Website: walmart
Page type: cross-sells
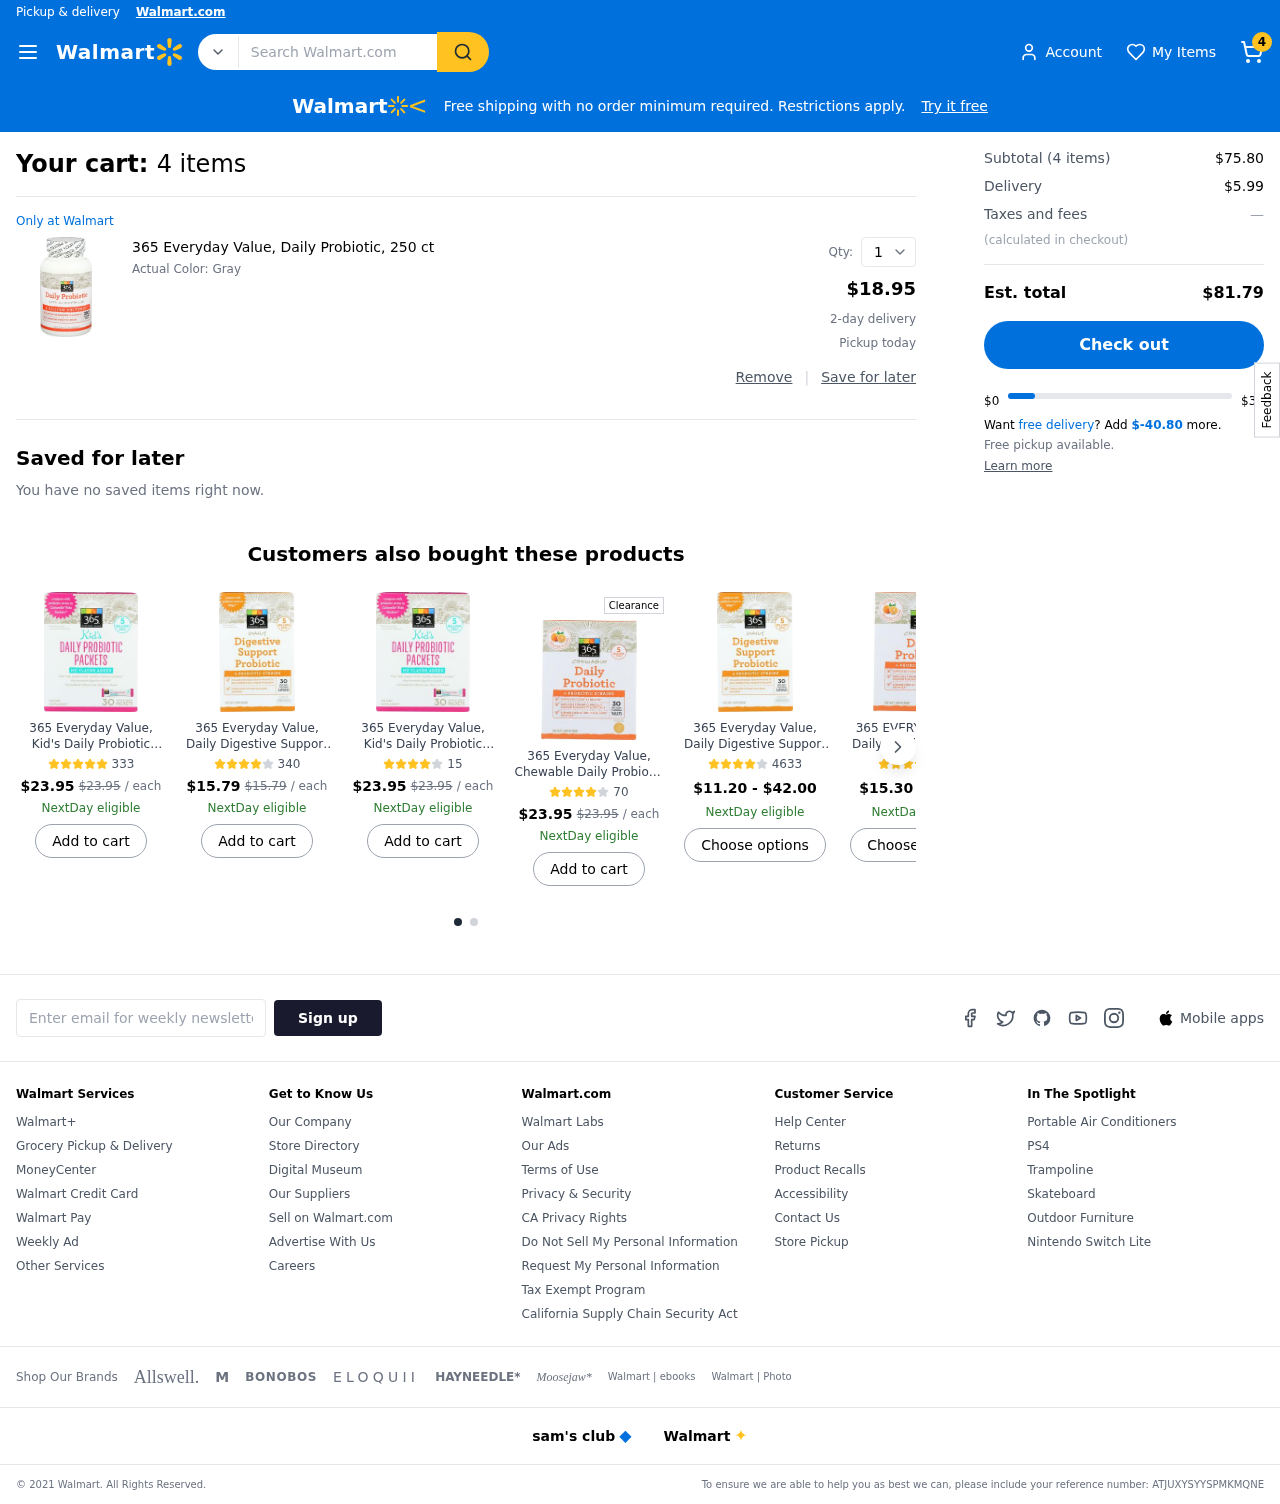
Product elements: key: PRODUCT1_NAME
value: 365 Everyday Value, Daily Probiotic, 250 ct
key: PRODUCT1_PRICE
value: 18.95
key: PRODUCT1_QUANTITY
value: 1
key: PRODUCT6_PRICE
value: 14
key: PRODUCT7_PRICE
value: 17
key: PRODUCT2_NAME
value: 365 Everyday Value, Kid's Daily Probiotic Packets, 30 ct
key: PRODUCT2_NUM_RATINGS
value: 333
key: PRODUCT2_PRICE
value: $23.95
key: PRODUCT2_ORIGINAL_PRICE
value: $23.95
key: PRODUCT3_NAME
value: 365 Everyday Value, Daily Digestive Support Probiotic 5 Billion CFU, 30 ct
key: PRODUCT3_NUM_RATINGS
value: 340
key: PRODUCT3_PRICE
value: $15.79
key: PRODUCT3_ORIGINAL_PRICE
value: $15.79
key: PRODUCT4_NAME
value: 365 Everyday Value, Kid's Daily Probiotic Packets, 30 ct
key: PRODUCT4_NUM_RATINGS
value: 15
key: PRODUCT4_PRICE
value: $23.95
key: PRODUCT4_ORIGINAL_PRICE
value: $23.95
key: PRODUCT5_NAME
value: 365 Everyday Value, Chewable Daily Probiotic 5 Billion CFU, Orange Flavor, 30 ct
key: PRODUCT5_NUM_RATINGS
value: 70
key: PRODUCT5_PRICE
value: $23.95
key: PRODUCT5_ORIGINAL_PRICE
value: $23.95
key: PRODUCT6_NAME
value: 365 Everyday Value, Daily Digestive Support Probiotic 5 Billion CFU, 30 ct
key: PRODUCT6_NUM_RATINGS
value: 4633
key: PRODUCT7_NAME
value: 365 EVERYDAY VALUE Daily Probiotic 5 Billion CFU Chewable Orange, 30 CT
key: PRODUCT7_NUM_RATINGS
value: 323
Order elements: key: ORDER_NUM_ITEMS
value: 4
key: ORDER_NUM_ITEMS
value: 4 items
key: ORDER_SUBTOTAL
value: $75.80
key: ORDER_SHIPPING_COST
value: $5.99
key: ORDER_TOTAL
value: $81.79
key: ORDER_FREE_DELIVERY_REMAINING
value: $-40.80
Search elements: key: HEADER_SEARCH
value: Search Walmart.com